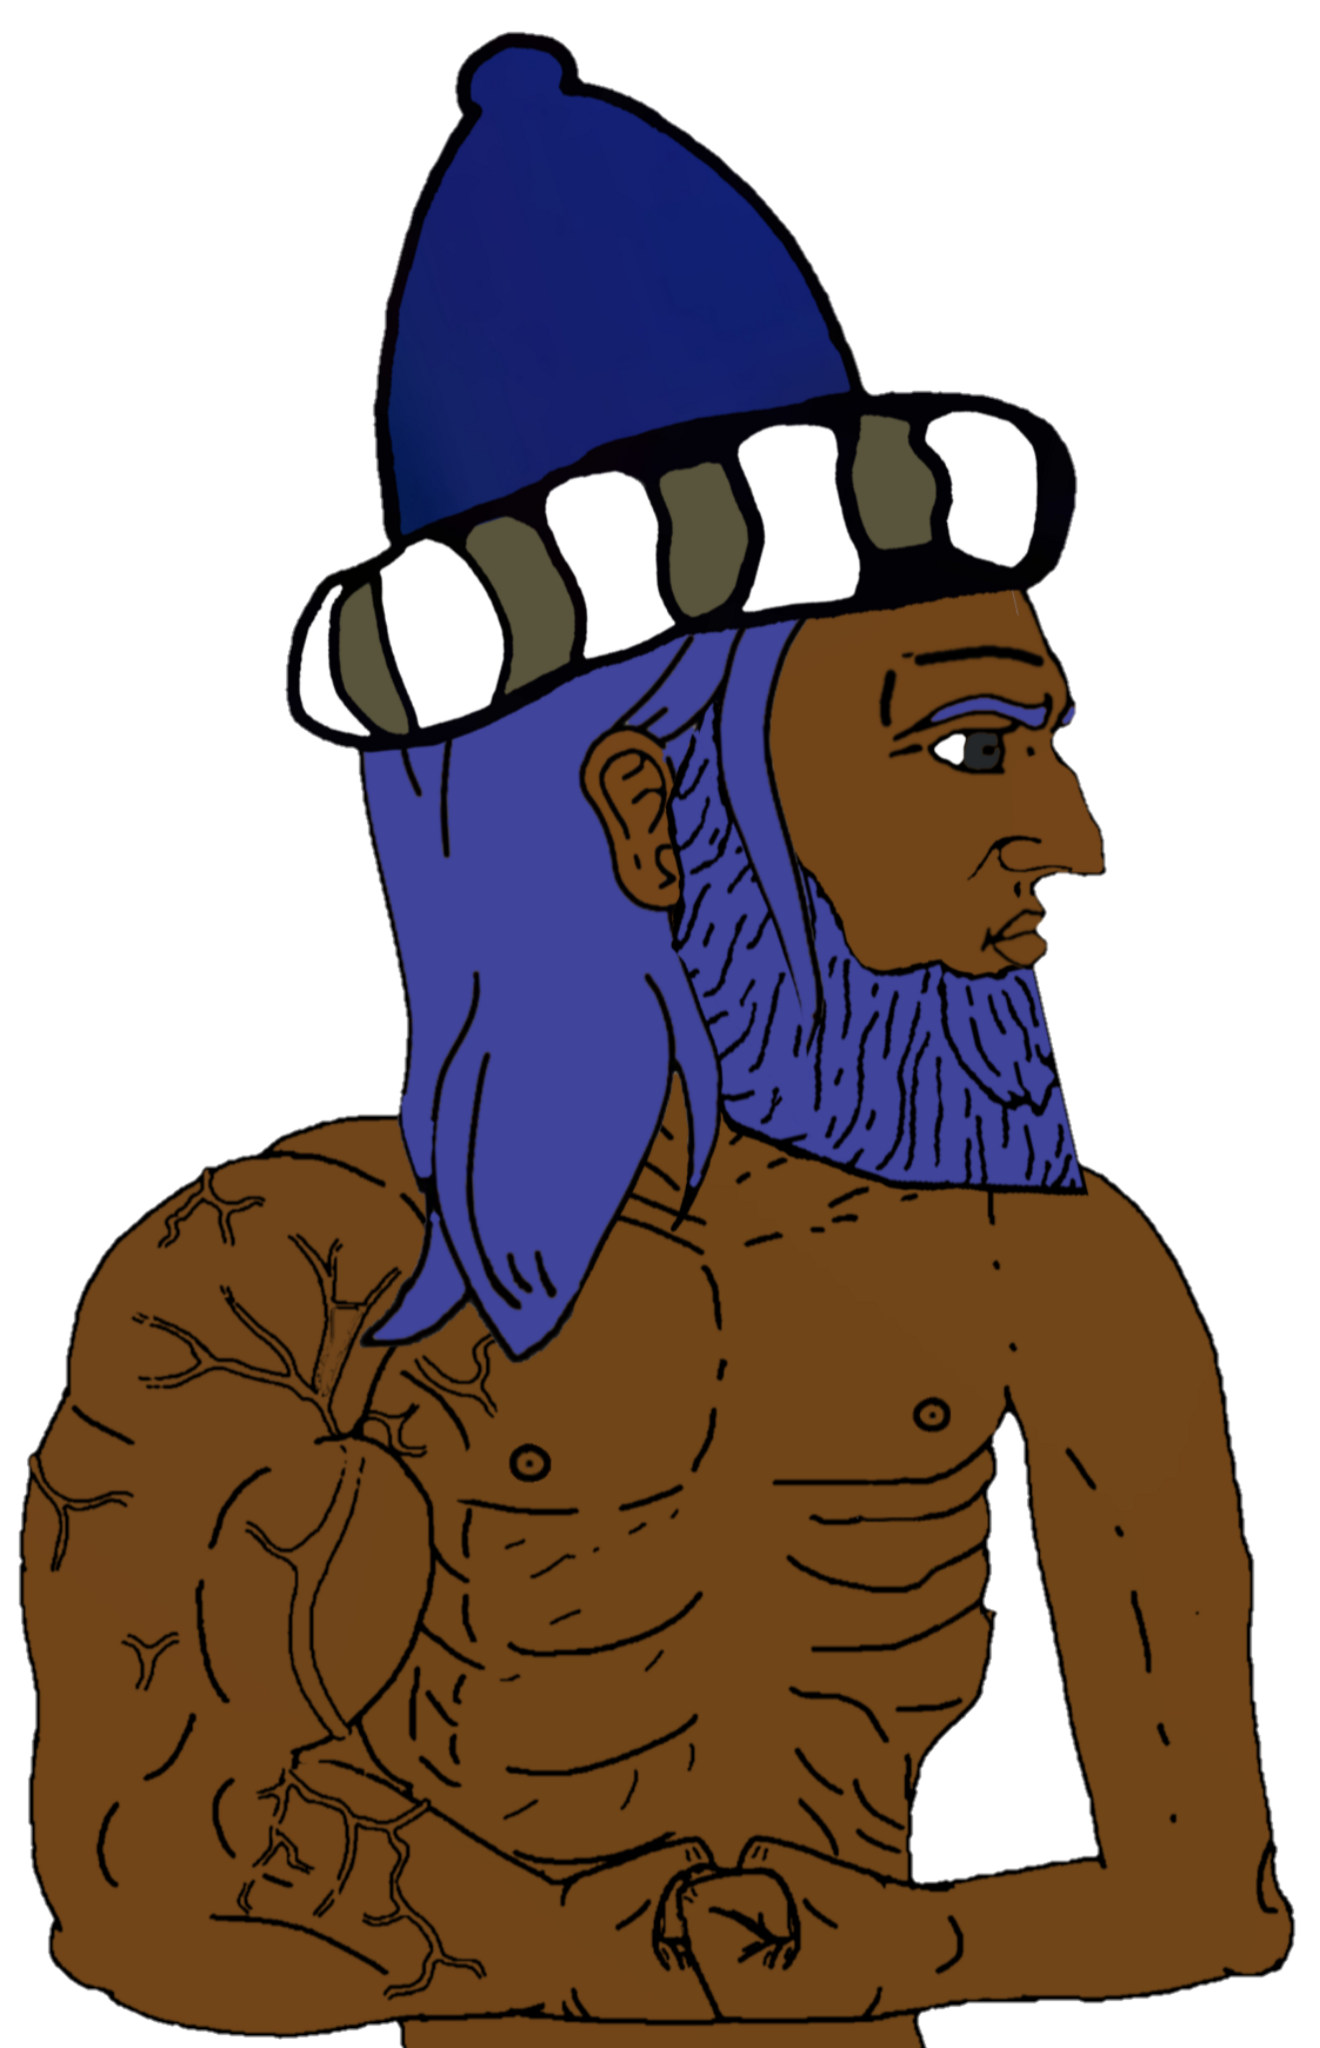
Label: 4_Yes_Chad